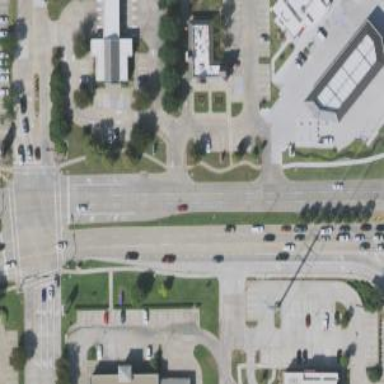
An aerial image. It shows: Secondary road with separate sidewalk.